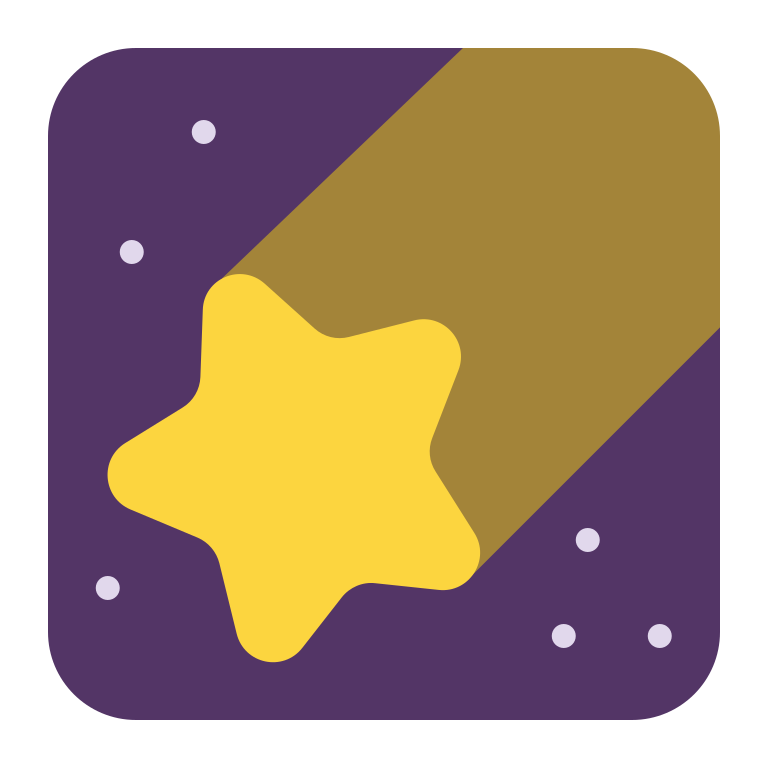
shooting star flat